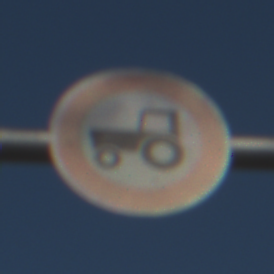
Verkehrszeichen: VerbotKraftfahrzeugeZuegeNichtSchneller25
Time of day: MorningAfternoon
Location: Outdoor (Nature)
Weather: PartlyCloudy
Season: NotSpecified
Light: Natural